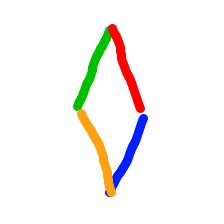
Shape: rhombus